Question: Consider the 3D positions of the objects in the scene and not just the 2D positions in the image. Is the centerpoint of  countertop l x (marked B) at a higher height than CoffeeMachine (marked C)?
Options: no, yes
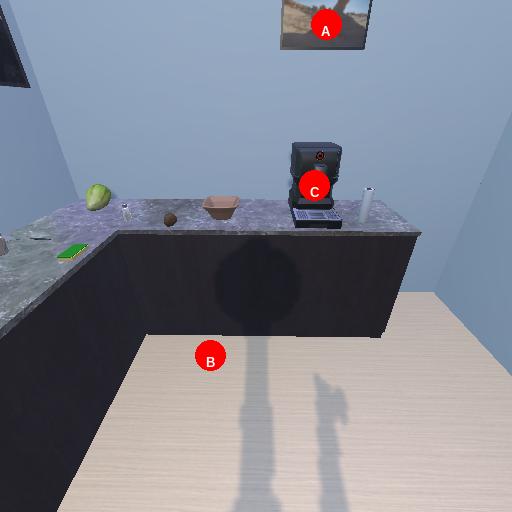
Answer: no